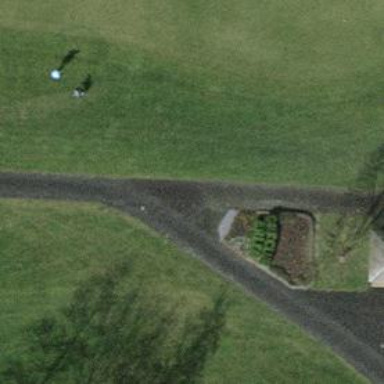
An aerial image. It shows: Path for golf carts.